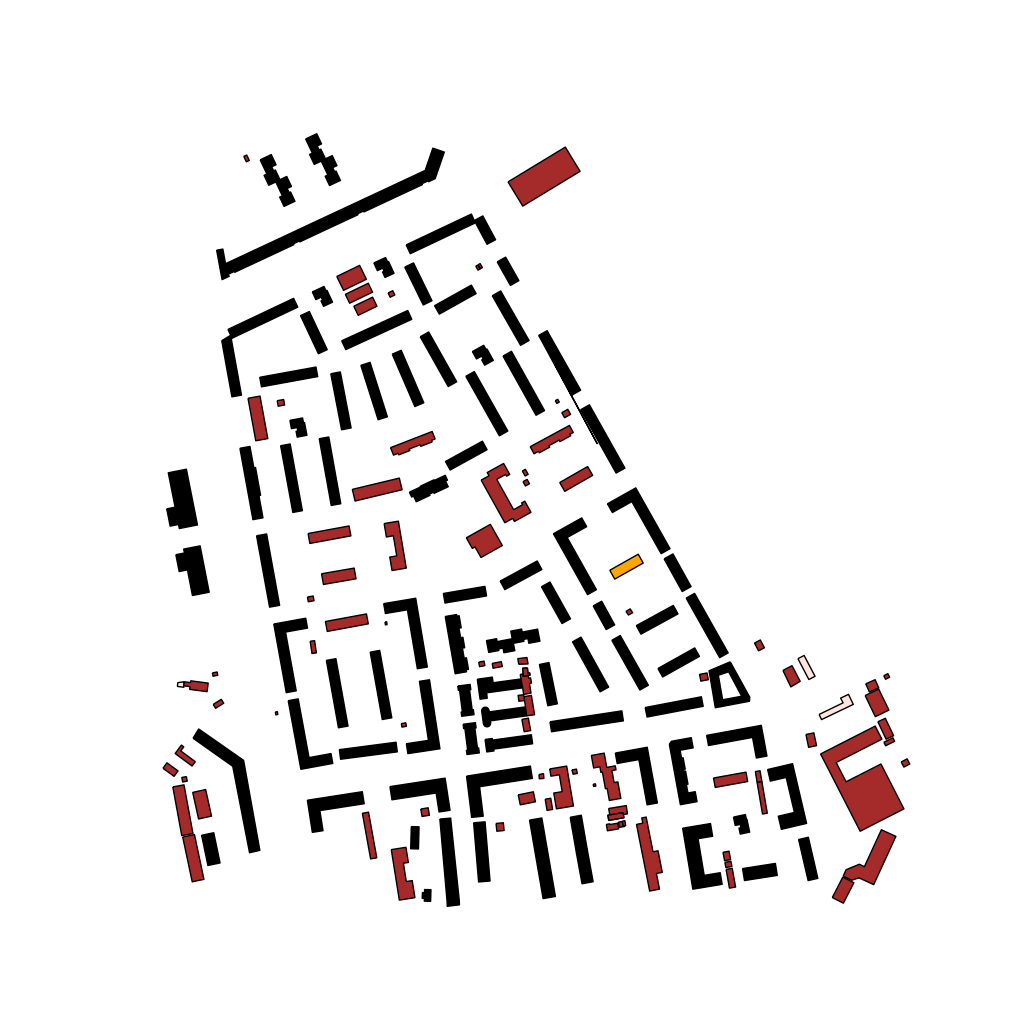
Tags: overhead vector_map, business, industrial, recreation, residential, special, historical, modern, soviet, high_rise, individual_rise, low_rise, medium_rise, density_1, Building, Facility, Gas, School, 1.0 km²